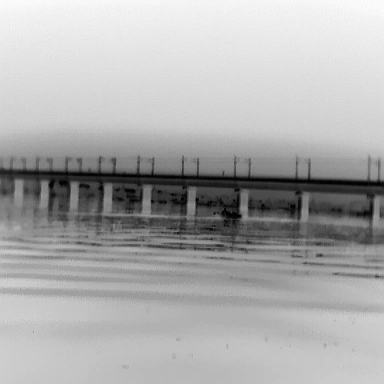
There is a warship in the infrared image.